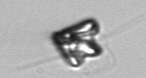
Label: Pyramimonas_longicauda